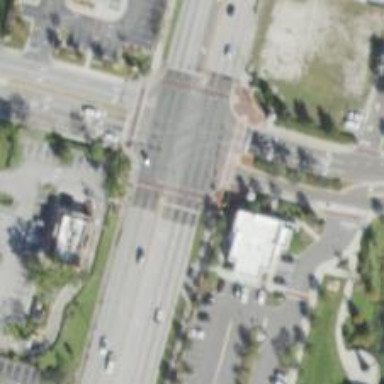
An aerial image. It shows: Marked crossing on the road.